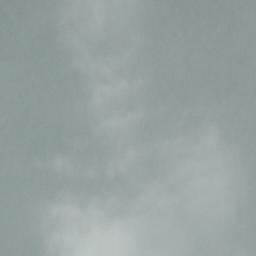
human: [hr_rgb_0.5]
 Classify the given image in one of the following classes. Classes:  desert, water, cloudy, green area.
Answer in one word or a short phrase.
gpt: cloudy